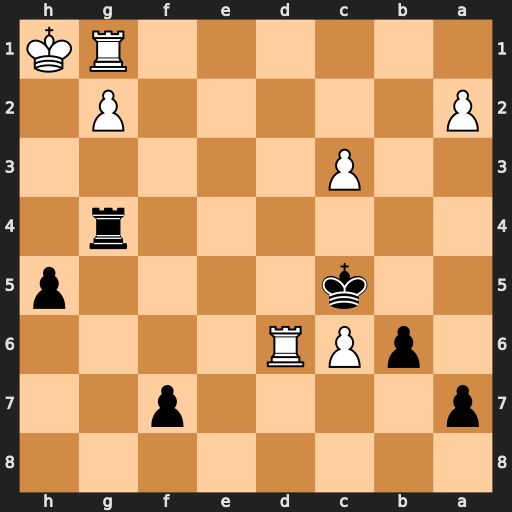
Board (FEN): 8/p4p2/1pPR4/2k4p/6r1/2P5/P5P1/6RK
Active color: b
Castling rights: -
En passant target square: -
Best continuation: Rh4#